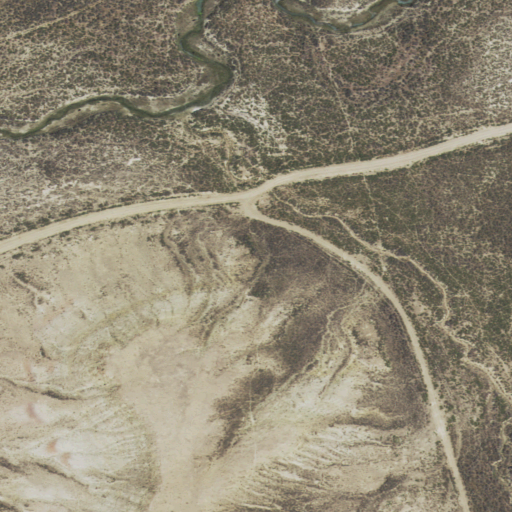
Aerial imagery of valley in Wyoming named Box Canyon containing only shrub